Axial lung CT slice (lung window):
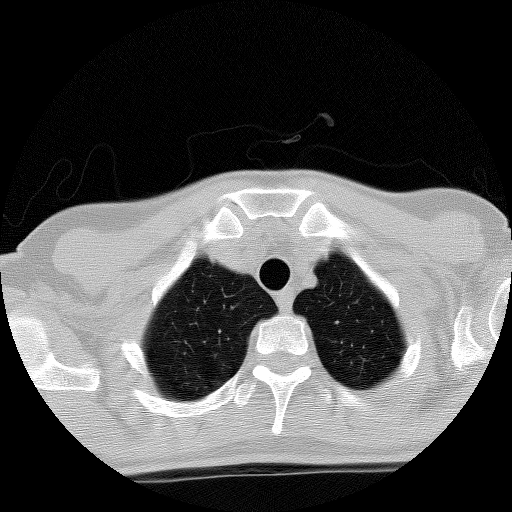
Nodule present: no